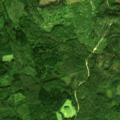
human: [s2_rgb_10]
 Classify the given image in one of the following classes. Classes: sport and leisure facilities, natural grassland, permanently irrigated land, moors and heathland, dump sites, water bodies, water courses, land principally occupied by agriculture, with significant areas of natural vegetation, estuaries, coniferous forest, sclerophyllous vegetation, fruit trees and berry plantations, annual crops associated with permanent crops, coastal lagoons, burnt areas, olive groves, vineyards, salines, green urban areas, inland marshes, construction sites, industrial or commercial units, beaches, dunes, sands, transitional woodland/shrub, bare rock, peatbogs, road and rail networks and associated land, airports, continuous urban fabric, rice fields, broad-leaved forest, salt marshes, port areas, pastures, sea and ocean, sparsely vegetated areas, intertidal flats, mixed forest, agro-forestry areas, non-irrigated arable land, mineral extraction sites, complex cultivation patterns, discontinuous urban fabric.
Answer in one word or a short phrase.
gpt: broad-leaved forest, coniferous forest, mixed forest